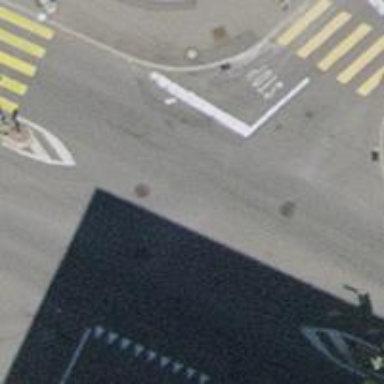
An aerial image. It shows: Road with traffic signals at the crossing.